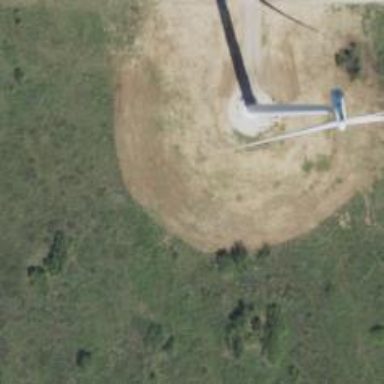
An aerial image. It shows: Wind turbine generator made by Vestas. The generator utilizes wind as its power source and belongs to the horizontal axis type.